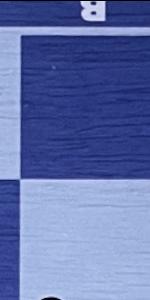
Label: Empty